Question: Been struggling for about 3 days getting an implementation of a scrollable keyboard working. Here's what I have:
UIViewController with the following hierarchy:

The above diagram shows that I have a messaging style UITableView + "dockable" UIView with a textview and send button embedded in View->ScrollView->ContentView.
In viewWillAppear:
'''
[[NSNotificationCenter defaultCenter] addObserver:self selector:@selector(keyboardFrameDidChange:) name:UIKeyboardWillChangeFrameNotification object:nil];
'''
And keyboardFrameWillChange implemented:
'''
- (void)keyboardFrameWillChange:(NSNotification *)notification
{
CGRect endFrame = [[notification.userInfo objectForKey:UIKeyboardFrameEndUserInfoKey] CGRectValue];
NSTimeInterval duration = [[notification.userInfo objectForKey:UIKeyboardAnimationDurationUserInfoKey] doubleValue];
UIViewAnimationCurve curve = [[notification.userInfo objectForKey:UIKeyboardAnimationCurveUserInfoKey] unsignedIntegerValue];
UIViewAnimationOptions options = (curve << 16) | UIViewAnimationOptionBeginFromCurrentState;
CGRect newFrame = self.view.frame;
newFrame.origin.y = endFrame.origin.y - newFrame.size.height;
[UIView animateWithDuration:duration delay:0 options:options animations:^{
self.view.frame = newFrame;
} completion:nil];
}
'''
Which gives me an almost completely functional show and hide of the keyboard just from using keyboardFrameWillChange. This includes setting Keyboard drag dismissal on the storyboard.
I'm having one issue though: the entire view (whatever view that is) is being shifted, so if there are only a few items in the tableview, my code scrolls the top part of the view out of the way so I can no longer see them.
I have tried resizing the tableview since what I is happening is the scrollview is scrolling the full sized tableview out of the way instead of the tableview being resized. I have a strong feeling I'm getting my views confused, but my efforts to fix this have been in vain.
FYI there are no autolayout issues and everything is attached to the proper views and such (i.e. UIView is docked below tableview and to the bottom of the parent scrollview.
How do I solve this?
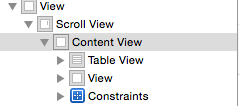
Answer: For anyone who is interested, I solved my own question.
In keyboardFrameDidChange, I was shifting the entire tableview up to accommodate the keyboard, which was causing rows to appear off screen. What I was missing was changing the contentInsets to "resize" the tableview to fill the remaining space on the screen.
The insets became top adjusted for keyboard height and bottom adjusted for the toolbar. toolBar is the view anchored to the bottom below the tableview.
In viewWillAppear:
'''
[super viewWillAppear:animated];
[[NSNotificationCenter defaultCenter] addObserver:self selector:@selector(keyboardWillBeShown:) name:UIKeyboardWillShowNotification object:nil];
[[NSNotificationCenter defaultCenter] addObserver:self selector:@selector(keyboardWillBeHidden:) name:UIKeyboardWillHideNotification object:nil];
[[NSNotificationCenter defaultCenter] addObserver:self selector:@selector(keyboardFrameWillChange:) name:UIKeyboardWillChangeFrameNotification object:nil];
'''
In viewWillDisappear:
'''
[super viewWillDisappear:animated];
[[NSNotificationCenter defaultCenter] removeObserver:self];
'''
Implementation of keyboardWillBeShown:
'''
NSLog(@"Keyboard will be shown");
CGRect keyboardFrame = [[notification.userInfo objectForKey:UIKeyboardFrameEndUserInfoKey] CGRectValue];
UIEdgeInsets contentInsets = UIEdgeInsetsMake(keyboardFrame.size.height, 0.0, toolBar.bounds.size.height, 0.0);
tableView.contentInset = contentInsets;
tableView.scrollIndicatorInsets = contentInsets;
'''
Implementation of keyboardWillBeHidden:
'''
NSLog(@"Keyboard will be hidden");
tableView.contentInset = UIEdgeInsetsZero;
tableView.scrollIndicatorInsets = UIEdgeInsetsZero;
'''
Implementation of keyboardFrameWillChange:
'''
NSLog(@"Keyboard frame will change");
NSTimeInterval duration = [[notification.userInfo objectForKey:UIKeyboardAnimationDurationUserInfoKey] doubleValue];
UIViewAnimationCurve curve = [[notification.userInfo objectForKey:UIKeyboardAnimationCurveUserInfoKey] unsignedIntegerValue];
UIViewAnimationOptions options = (curve << 16) | UIViewAnimationOptionBeginFromCurrentState;
CGRect keyboardFrame = [[notification.userInfo objectForKey:UIKeyboardFrameEndUserInfoKey] CGRectValue];
CGRect contentFrame = self.view.frame;
contentFrame.origin.y = keyboardFrame.origin.y - contentFrame.size.height;
[UIView animateWithDuration:duration delay:0 options:options animations:^{
self.view.frame = contentFrame;
} completion:nil];
'''
Thanks to Douglas Hill for pointing me in the general direction.